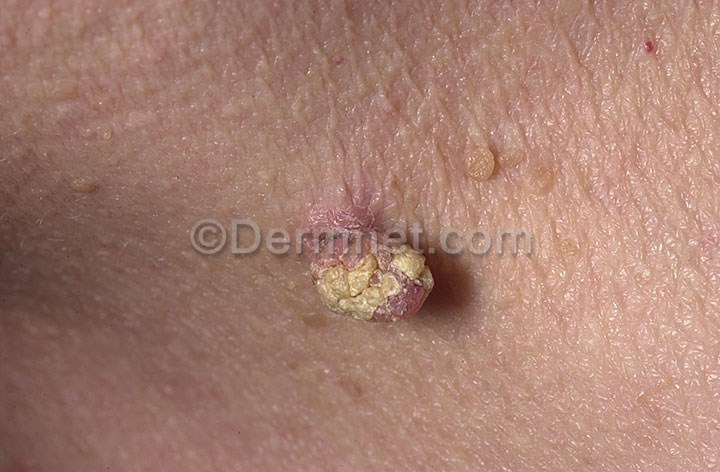
Disease: Warts Molluscum and other Viral Infections